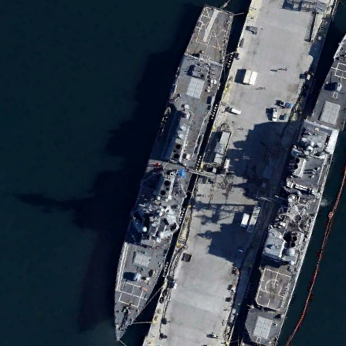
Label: destroyer